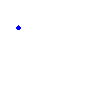
Particle: pion